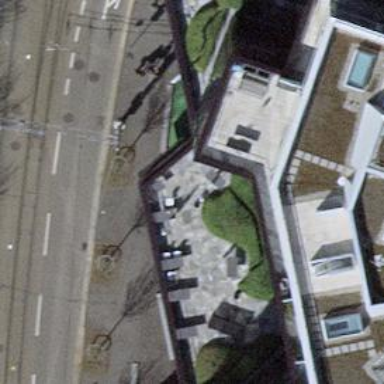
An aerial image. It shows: Museum.